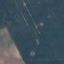
Label: AnnualCrop